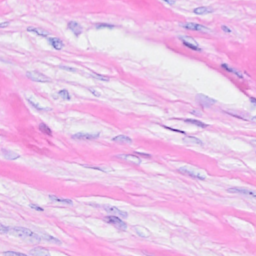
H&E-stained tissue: Breast